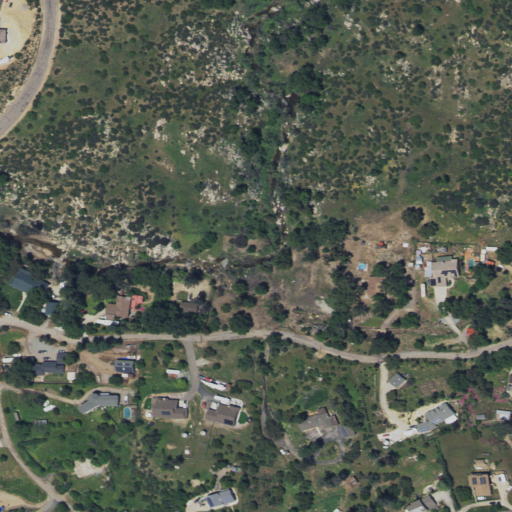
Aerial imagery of valley in California named San Vicente Valley containing shrub, open development, low intensity development, and evergreen forest